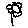
Label: flower